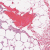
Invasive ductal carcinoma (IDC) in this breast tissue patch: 0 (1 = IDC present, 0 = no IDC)